Aerial crown-view tile of a tropical tree (Barro Colorado Island, Panama), acquired 20250414:
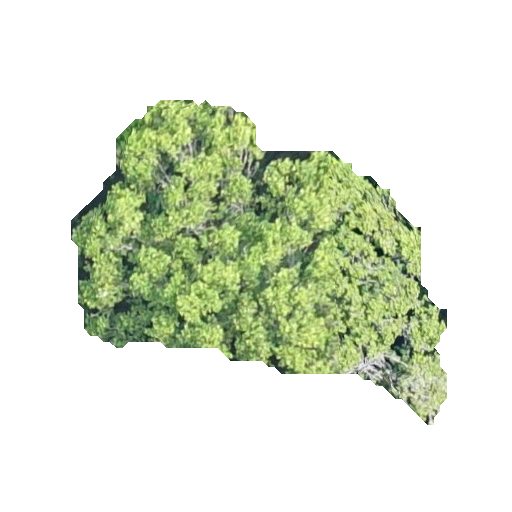
Species: Poulsenia armata
GBIF accepted scientific name: Poulsenia armata
Crown area: 111.143 m²